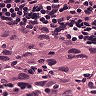
Metastatic tissue present: yes